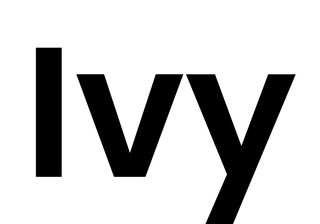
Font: Poppins-SemiBold